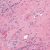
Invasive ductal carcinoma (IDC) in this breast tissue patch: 0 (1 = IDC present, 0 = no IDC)